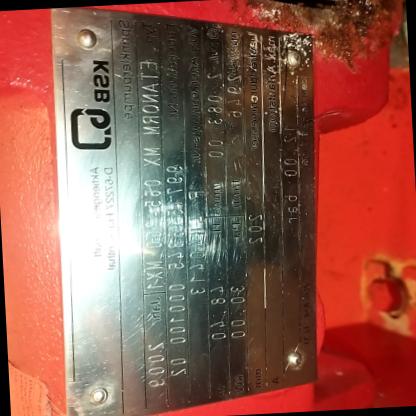
Klasa: tabliczka-znamionowa